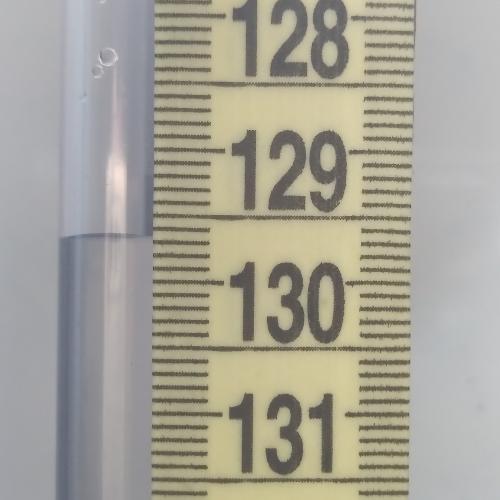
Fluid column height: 129.7 cm